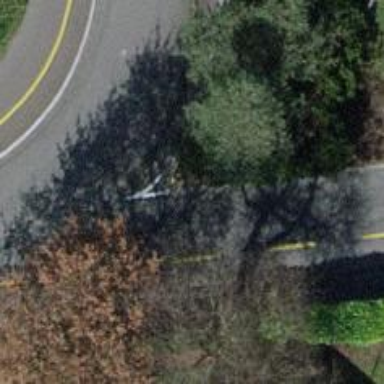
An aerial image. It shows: Residential road with cycling lane.